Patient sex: M
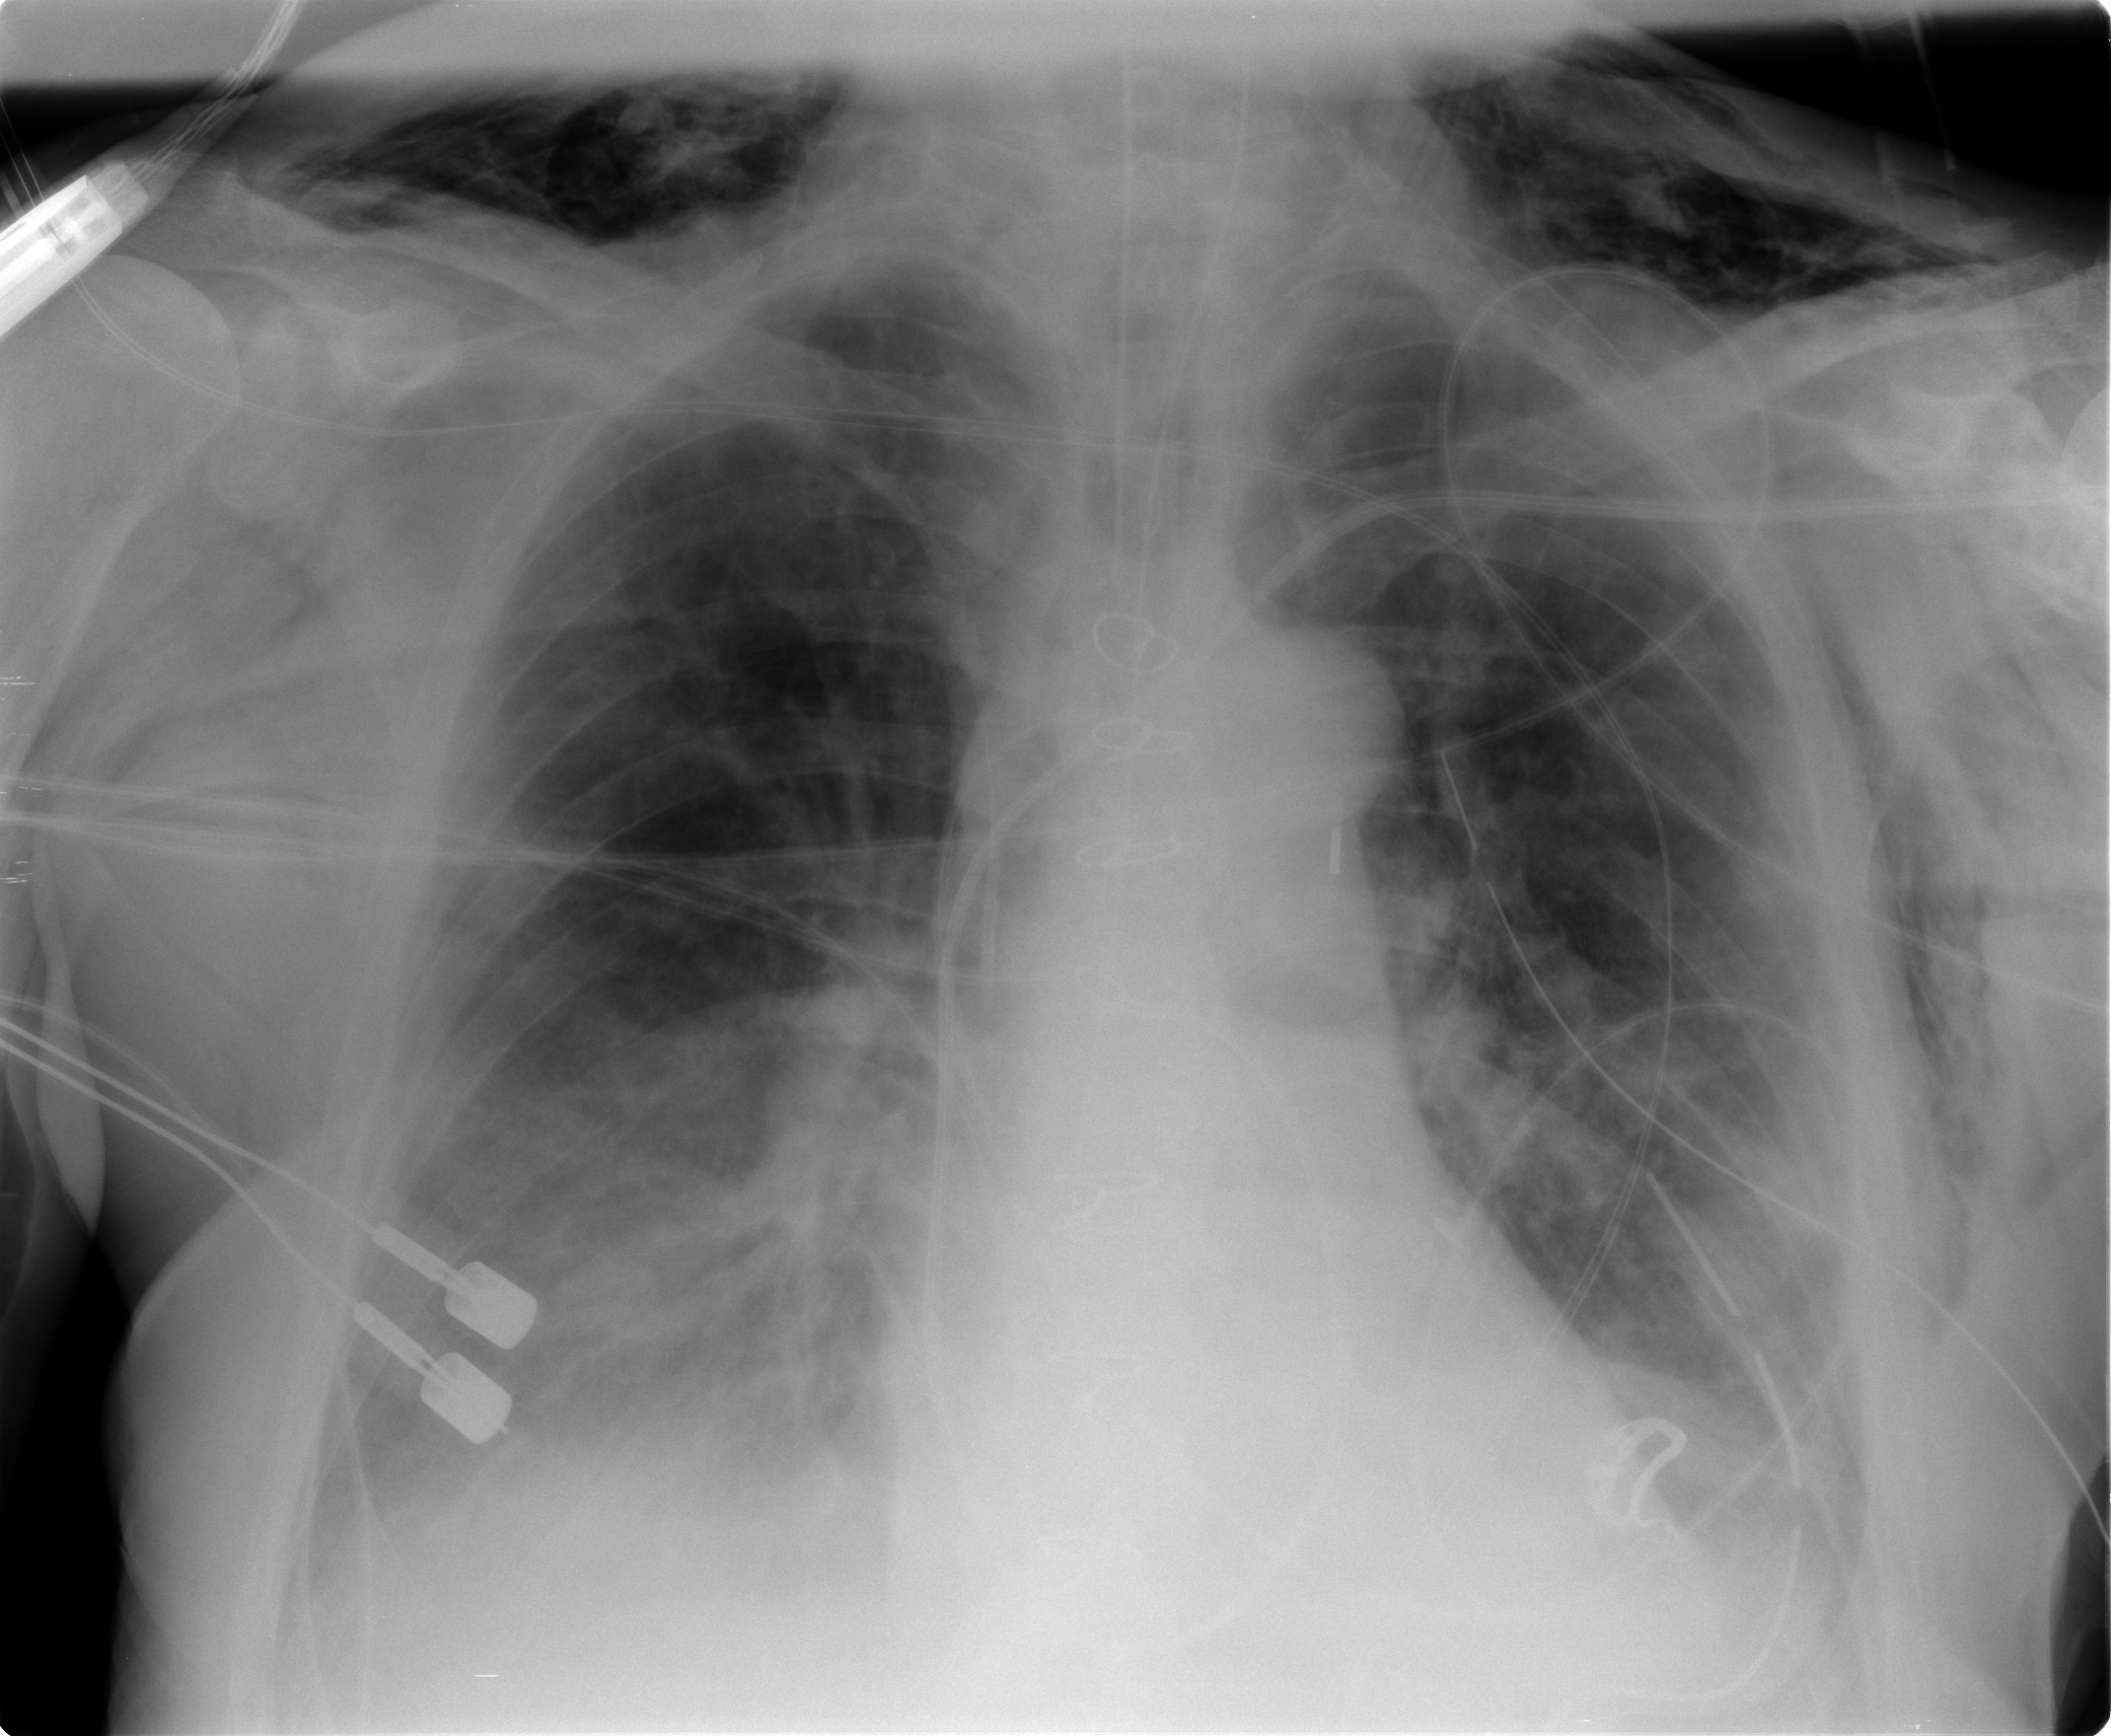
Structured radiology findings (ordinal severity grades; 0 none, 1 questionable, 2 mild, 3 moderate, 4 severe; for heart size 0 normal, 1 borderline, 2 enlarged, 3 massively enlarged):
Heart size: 0
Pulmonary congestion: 1
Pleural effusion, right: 2
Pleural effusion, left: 1
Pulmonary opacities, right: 1
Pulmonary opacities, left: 1
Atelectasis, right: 2
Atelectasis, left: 1